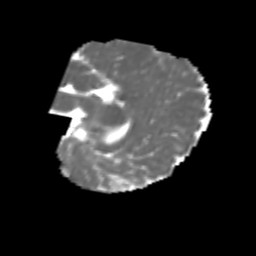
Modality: MD
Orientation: sagittal
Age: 6
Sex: female
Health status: healthy